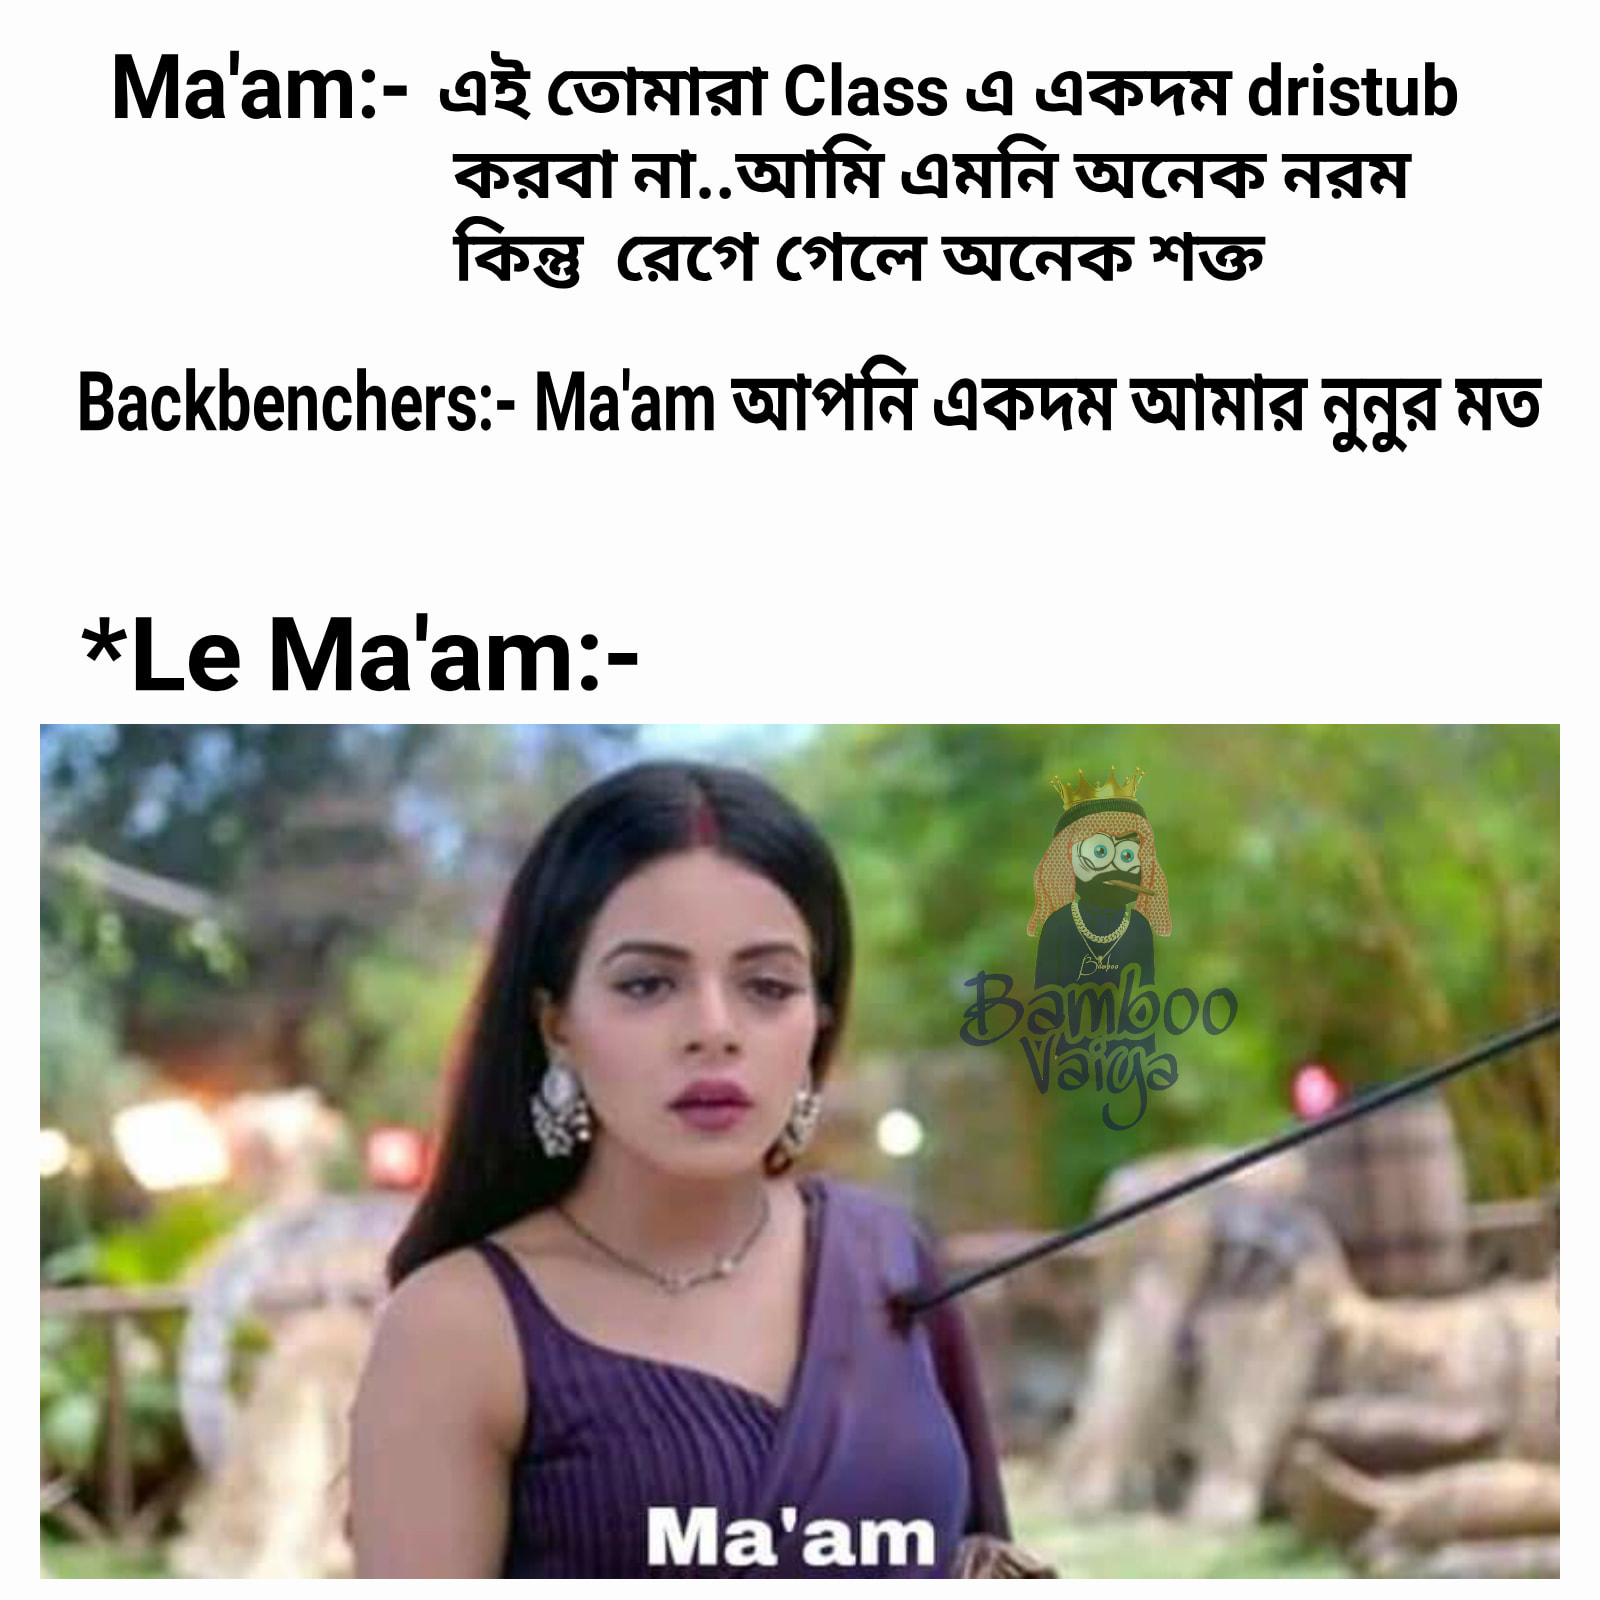
Caption: Ma'am:- এই তোমরা Class এ একদম disturb করবা না... আমি এমনি অনেক নরম কিন্তু রেগে গেলে অনেক শক্ত   Backbenchers:- Ma'am আপনি একদম আমার নুনুর মত    *Le Ma'am:-    Ma'am
Label: non-hate